Aerial crown-view tile of a tropical tree (Barro Colorado Island, Panama), acquired 20250616:
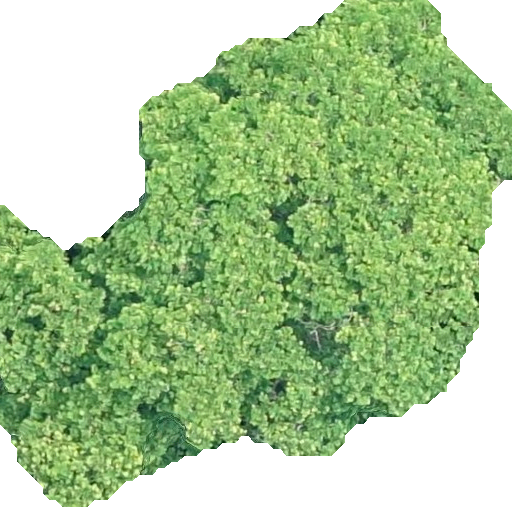
Species: Simarouba amara
GBIF accepted scientific name: Simarouba amara
Crown area: 261.832 m²